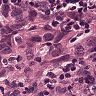
Metastatic tissue present: yes